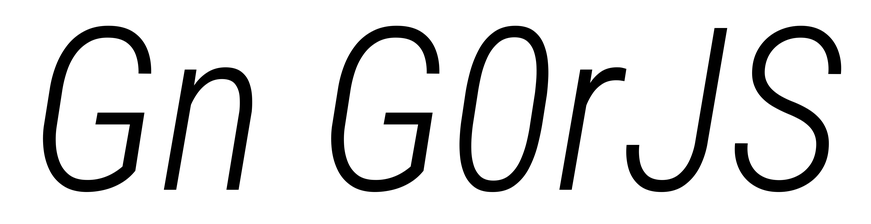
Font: Roboto-Italic_Condensed_Light_Italic